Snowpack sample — Buffalo Mountain, Silverthorne, Colorado, USA (1/25/25, 10:11 AM MST)
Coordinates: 39.6222, -106.1139
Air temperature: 22 °F
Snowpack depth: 110 cm
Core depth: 30 cm
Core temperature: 42.8 °F
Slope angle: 12°, slope face: 102°
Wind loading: high
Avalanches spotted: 0
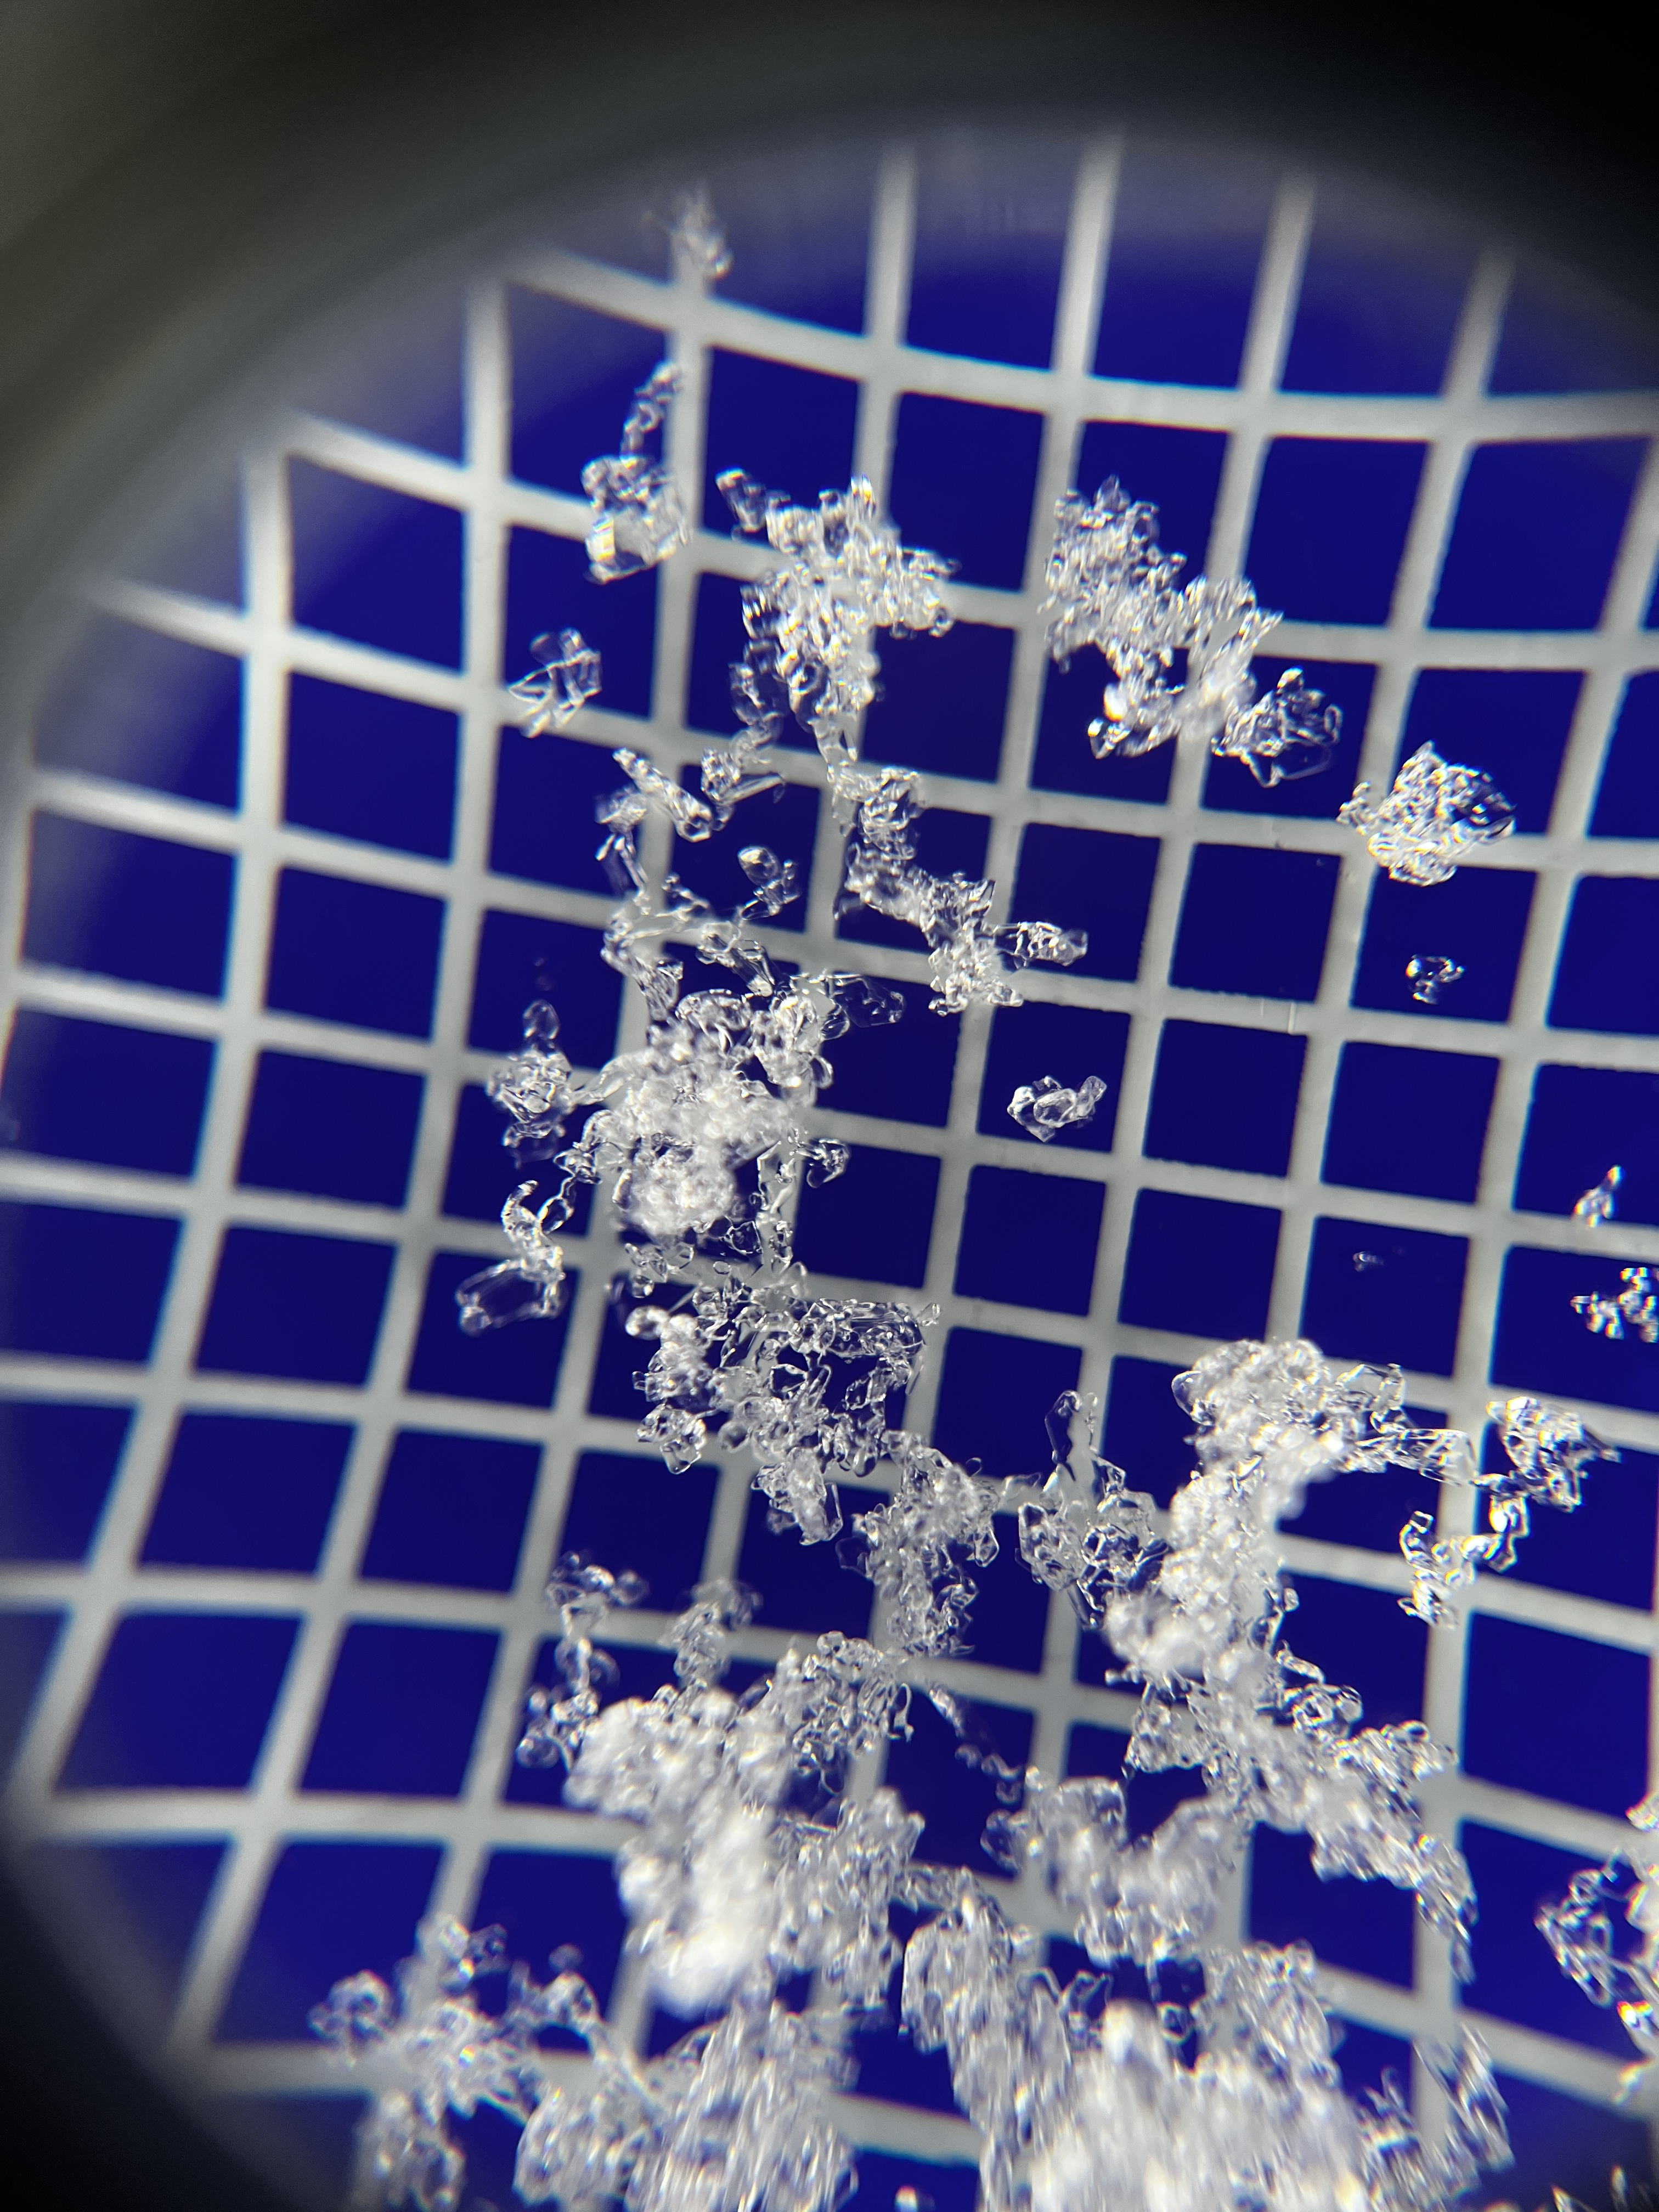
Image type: magnified_profile
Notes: No avalanches nearby, collected on the outskirts of a fire break 15 meters from the treeline, on way to Buffalo and Red Mountain